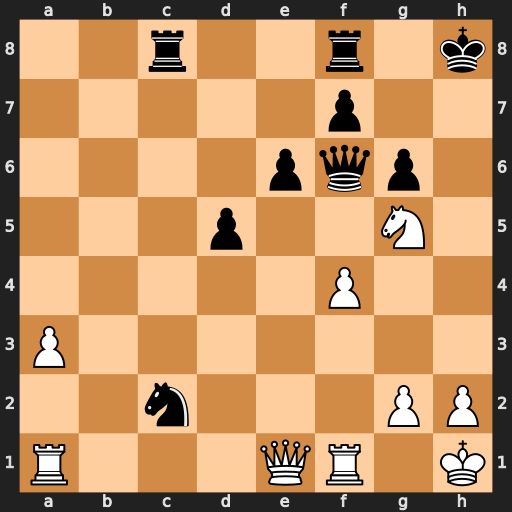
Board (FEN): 2r2r1k/5p2/4pqp1/3p2N1/5P2/P7/2n3PP/R3QR1K
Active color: w
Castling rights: -
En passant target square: -
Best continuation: Qh4+ Kg7 Qh7#